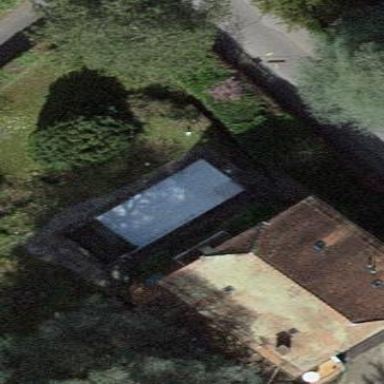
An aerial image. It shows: Swimming pool located in leisure land.